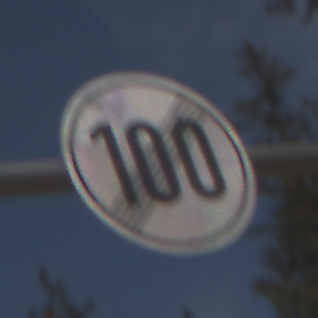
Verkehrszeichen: EndeGeschwindigkeit100
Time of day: Midday
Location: Outdoor (Nature)
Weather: PartlyCloudy
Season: NotSpecified
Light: Natural